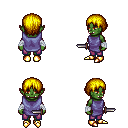
a pixel art fantasy rpg character, female body template, orc, green skin, chain tabard jacket, magenta pants, blonde plain hairstyle, white cloth bandages, gold boots, dagger, four views (front, back, left, right), 2x2 character sprite sheet, small pixel art, hard edges, no anti-aliasing